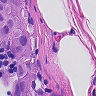
Metastatic tissue present: yes